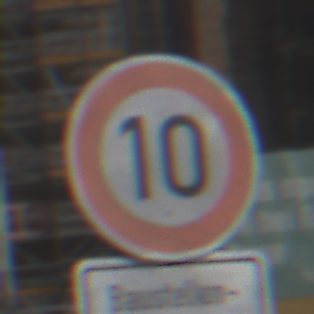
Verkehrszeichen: Geschwindigkeit10
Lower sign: HinweiseAufGefahrenDurchVerbaleAngabe6
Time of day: MorningAfternoon
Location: Outdoor (Urban)
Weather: Clear
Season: NotSpecified
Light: Natural